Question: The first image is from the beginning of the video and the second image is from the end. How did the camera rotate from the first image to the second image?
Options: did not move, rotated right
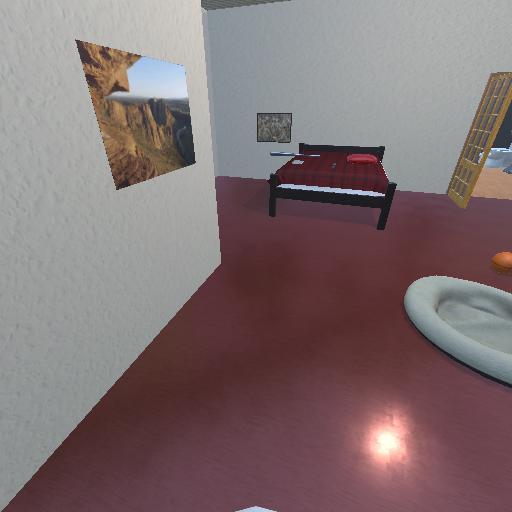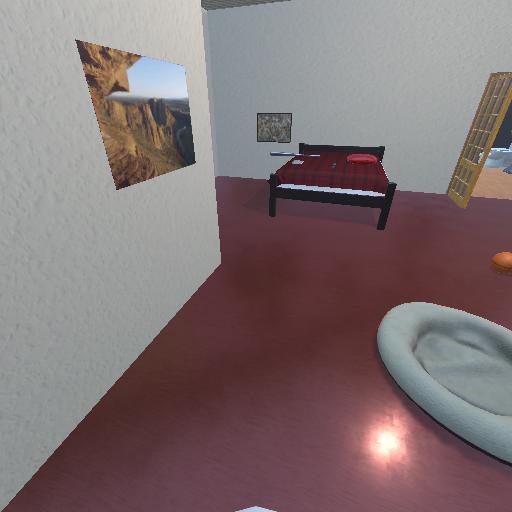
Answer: did not move